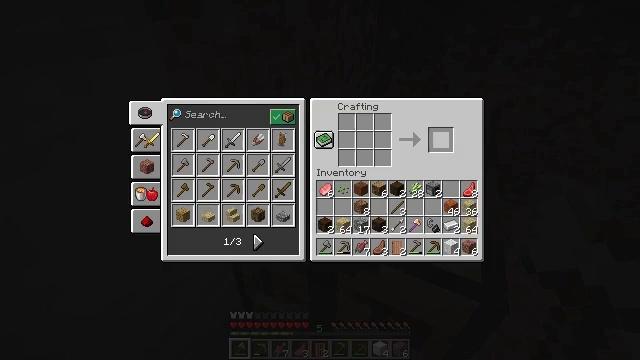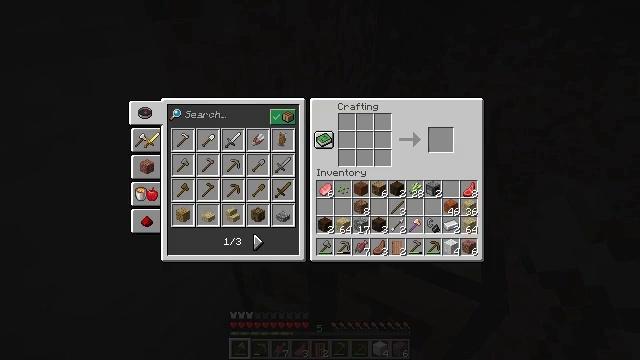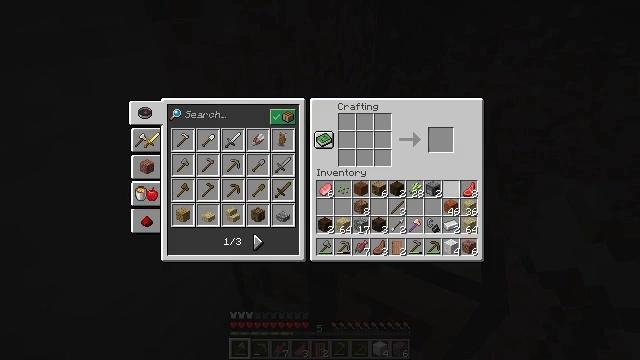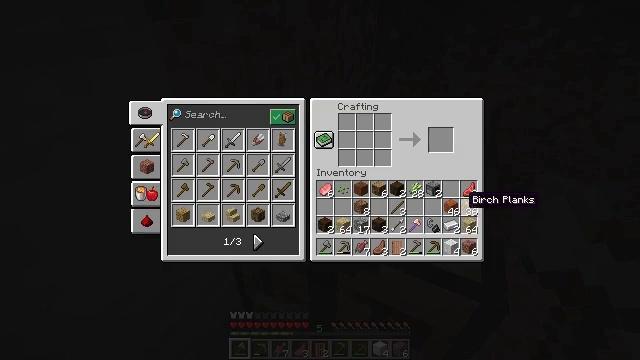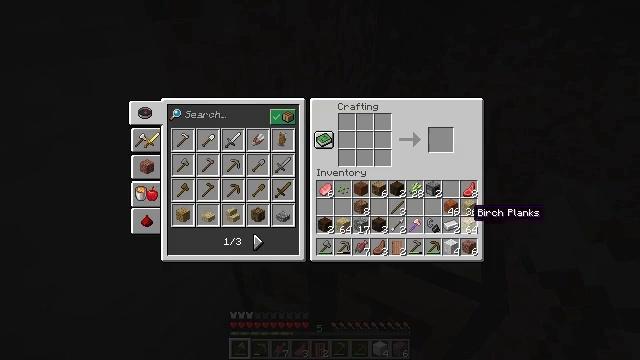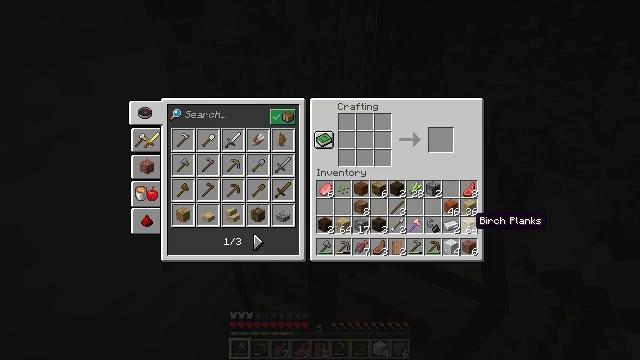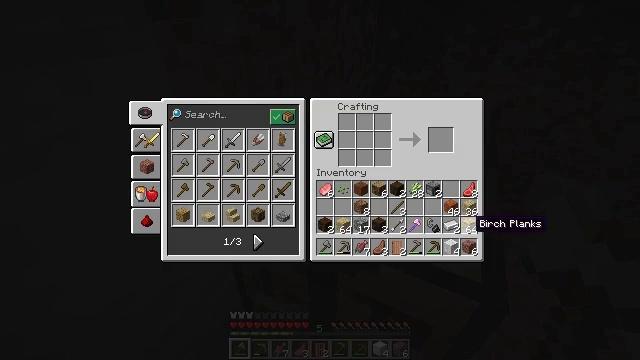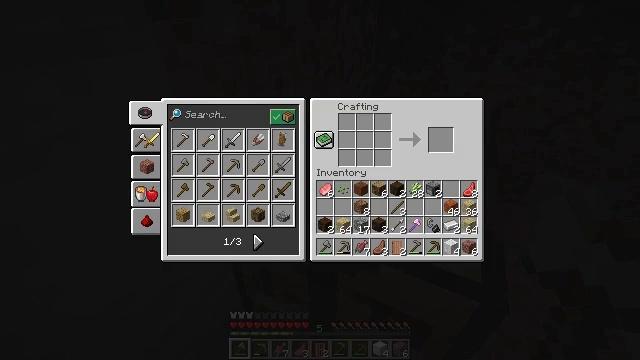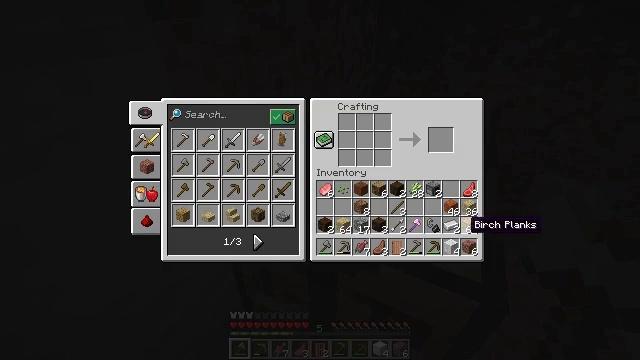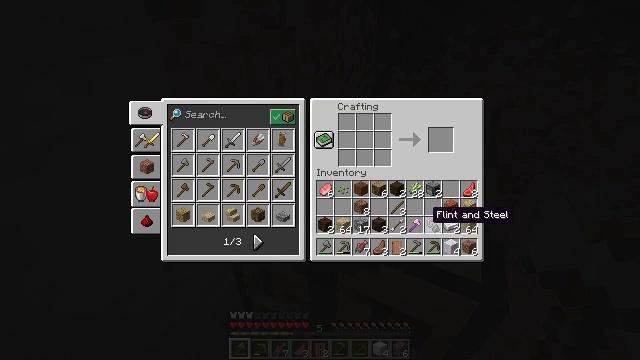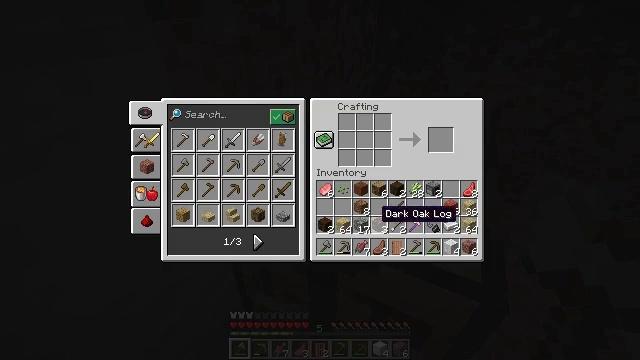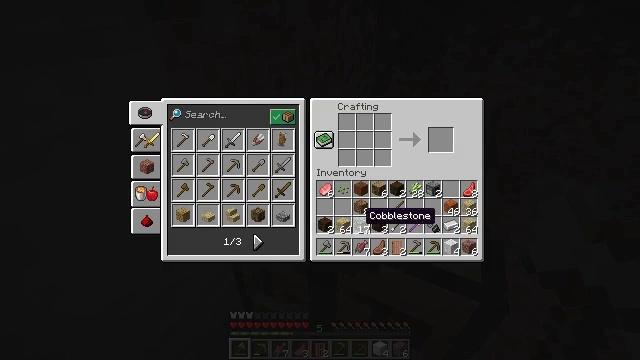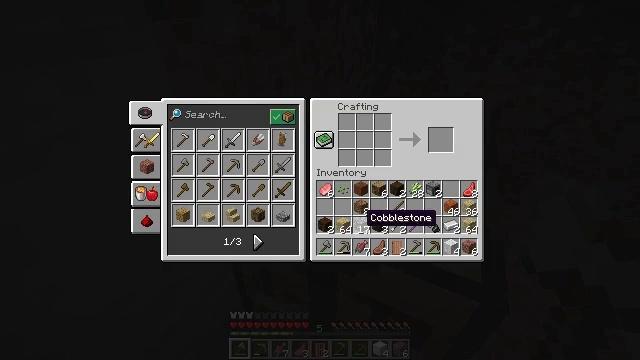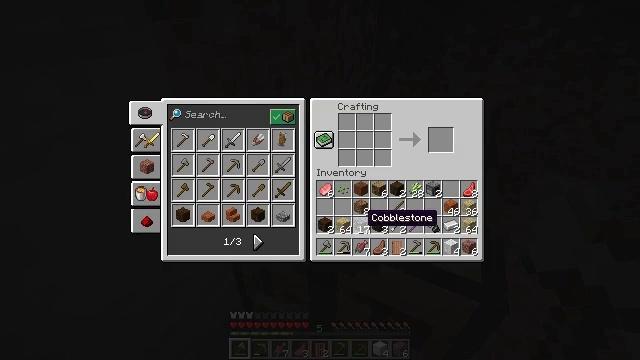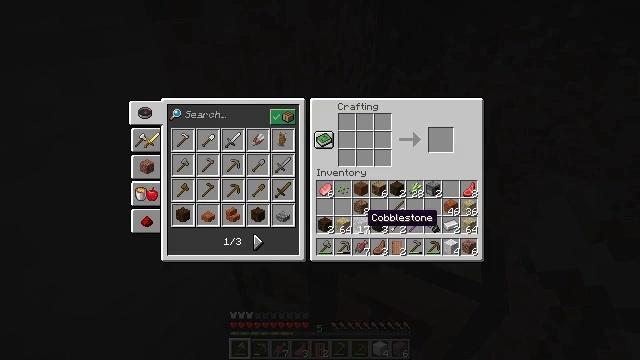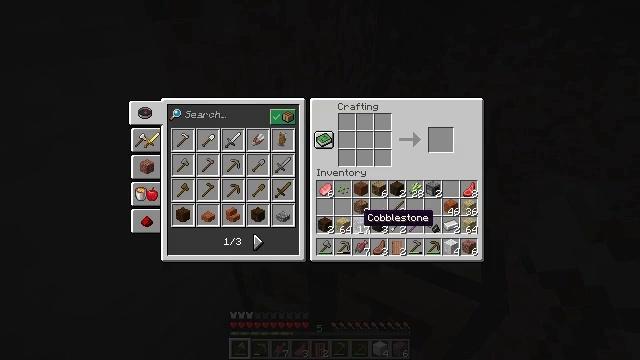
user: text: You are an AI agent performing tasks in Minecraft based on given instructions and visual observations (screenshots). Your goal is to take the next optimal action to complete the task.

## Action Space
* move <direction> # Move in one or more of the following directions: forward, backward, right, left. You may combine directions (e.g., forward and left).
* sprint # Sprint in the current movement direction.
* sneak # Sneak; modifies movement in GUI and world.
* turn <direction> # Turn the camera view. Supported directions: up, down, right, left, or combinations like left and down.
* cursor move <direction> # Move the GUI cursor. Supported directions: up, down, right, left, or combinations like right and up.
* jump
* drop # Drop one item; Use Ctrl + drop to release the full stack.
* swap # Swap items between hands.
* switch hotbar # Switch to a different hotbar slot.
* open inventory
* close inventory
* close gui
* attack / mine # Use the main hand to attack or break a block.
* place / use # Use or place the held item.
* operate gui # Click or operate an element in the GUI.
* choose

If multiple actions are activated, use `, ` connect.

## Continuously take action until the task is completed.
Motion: motion action
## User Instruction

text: Combine birch planks in the crafting grid for a birch pressure plate.
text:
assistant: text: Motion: cursor move down, open gui
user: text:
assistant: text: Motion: cursor move right and down
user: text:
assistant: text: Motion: cursor move right and down
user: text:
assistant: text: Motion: cursor move down
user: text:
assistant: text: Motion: cursor move down
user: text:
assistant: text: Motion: no_op
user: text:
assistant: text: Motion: no_op
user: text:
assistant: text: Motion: no_op
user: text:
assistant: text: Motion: cursor move left and up
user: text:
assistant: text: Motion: cursor move left
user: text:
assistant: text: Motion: cursor move left
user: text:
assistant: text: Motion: no_op
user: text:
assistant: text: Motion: no_op
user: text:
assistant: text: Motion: no_op
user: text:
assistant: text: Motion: no_op
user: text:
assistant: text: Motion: cursor move left
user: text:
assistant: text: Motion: no_op
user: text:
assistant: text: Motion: no_op
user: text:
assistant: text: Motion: no_op
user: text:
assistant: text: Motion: operate gui
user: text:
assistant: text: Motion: operate gui
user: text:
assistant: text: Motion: cursor move up, operate gui
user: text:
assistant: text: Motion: cursor move up
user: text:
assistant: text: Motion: cursor move up
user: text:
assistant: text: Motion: no_op
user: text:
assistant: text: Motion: no_op
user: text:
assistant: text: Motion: no_op
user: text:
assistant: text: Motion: no_op
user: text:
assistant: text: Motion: choose
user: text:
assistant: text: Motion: choose